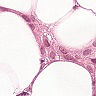
Metastatic tissue present: yes